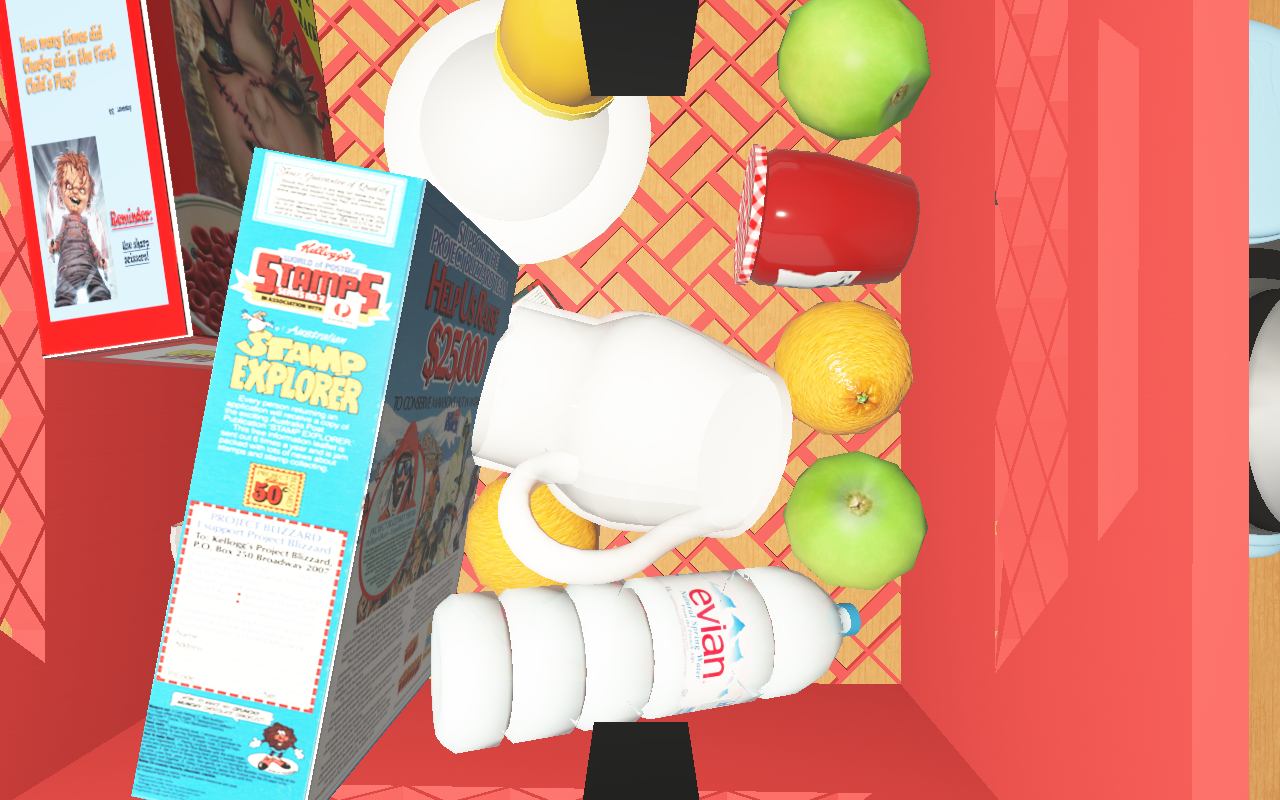
Objects in the scene:
water bottle
plate
cereal box